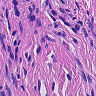
Metastatic tissue present: yes